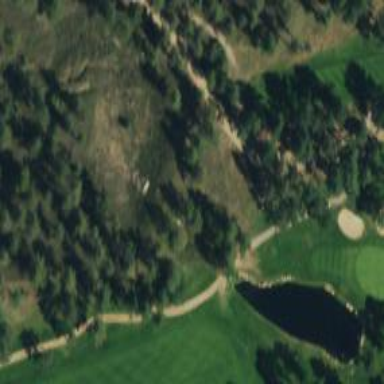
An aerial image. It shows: Footway that doubles as golf path.